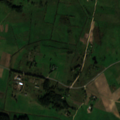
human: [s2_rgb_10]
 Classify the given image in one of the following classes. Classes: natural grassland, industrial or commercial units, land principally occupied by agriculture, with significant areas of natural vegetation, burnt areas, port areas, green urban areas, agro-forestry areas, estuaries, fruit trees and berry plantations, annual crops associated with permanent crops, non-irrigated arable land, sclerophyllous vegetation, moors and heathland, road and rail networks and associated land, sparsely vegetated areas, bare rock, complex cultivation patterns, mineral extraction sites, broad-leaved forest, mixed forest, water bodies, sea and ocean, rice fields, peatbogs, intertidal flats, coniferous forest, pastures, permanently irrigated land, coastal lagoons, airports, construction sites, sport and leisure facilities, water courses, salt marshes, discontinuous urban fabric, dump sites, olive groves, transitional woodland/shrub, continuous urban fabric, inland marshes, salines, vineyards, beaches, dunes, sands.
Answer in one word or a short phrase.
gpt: pastures, complex cultivation patterns, land principally occupied by agriculture, with significant areas of natural vegetation, coniferous forest